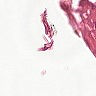
Metastatic tissue present: no